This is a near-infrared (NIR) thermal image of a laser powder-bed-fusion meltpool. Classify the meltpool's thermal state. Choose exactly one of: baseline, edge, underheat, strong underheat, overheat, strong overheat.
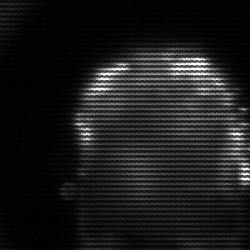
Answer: baseline